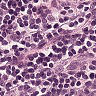
Metastatic tissue present: no